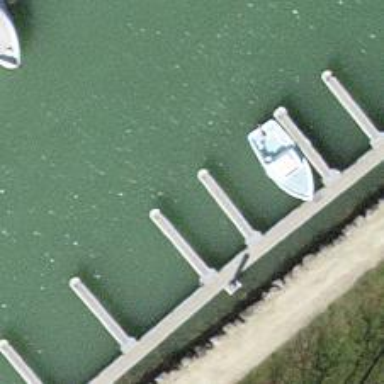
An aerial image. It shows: Man-made pier.